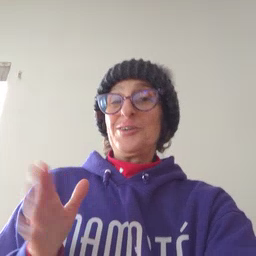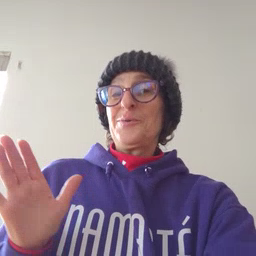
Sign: room